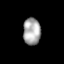
Tissue: skin
Cell type: Epithelial cells
Senescence score: 0.7964
Nuclear area (px): 460
Mean DAPI intensity: 169.2